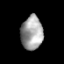
Tissue: prostate
Cell type: T cells
Senescence score: 0.2646
Nuclear area (px): 716
Mean DAPI intensity: 162.955